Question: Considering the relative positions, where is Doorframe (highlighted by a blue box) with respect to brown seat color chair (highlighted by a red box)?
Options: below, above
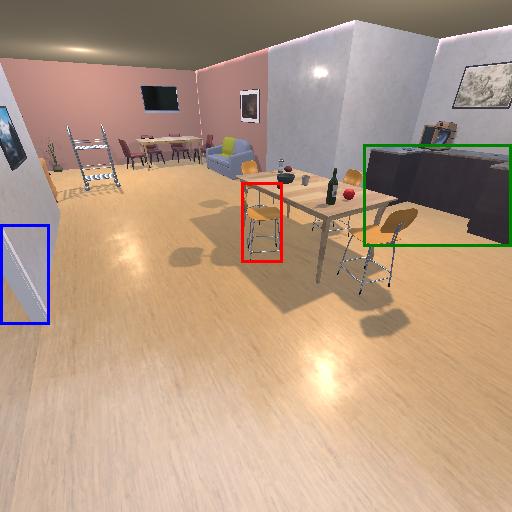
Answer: below